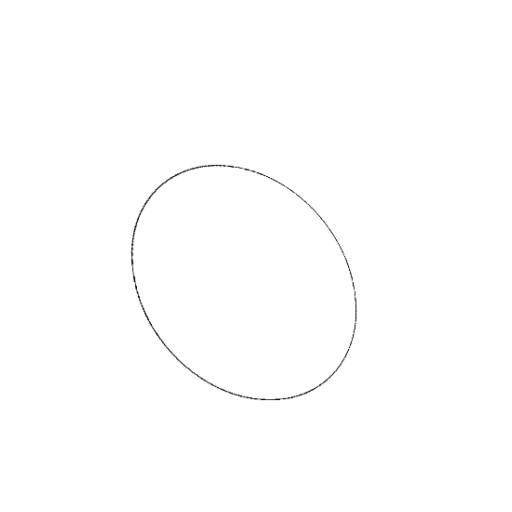
Crossing number: 0